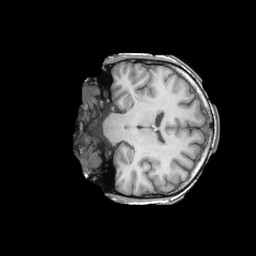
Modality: T1w
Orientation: coronal
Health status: ill
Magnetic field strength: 3 T